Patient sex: M
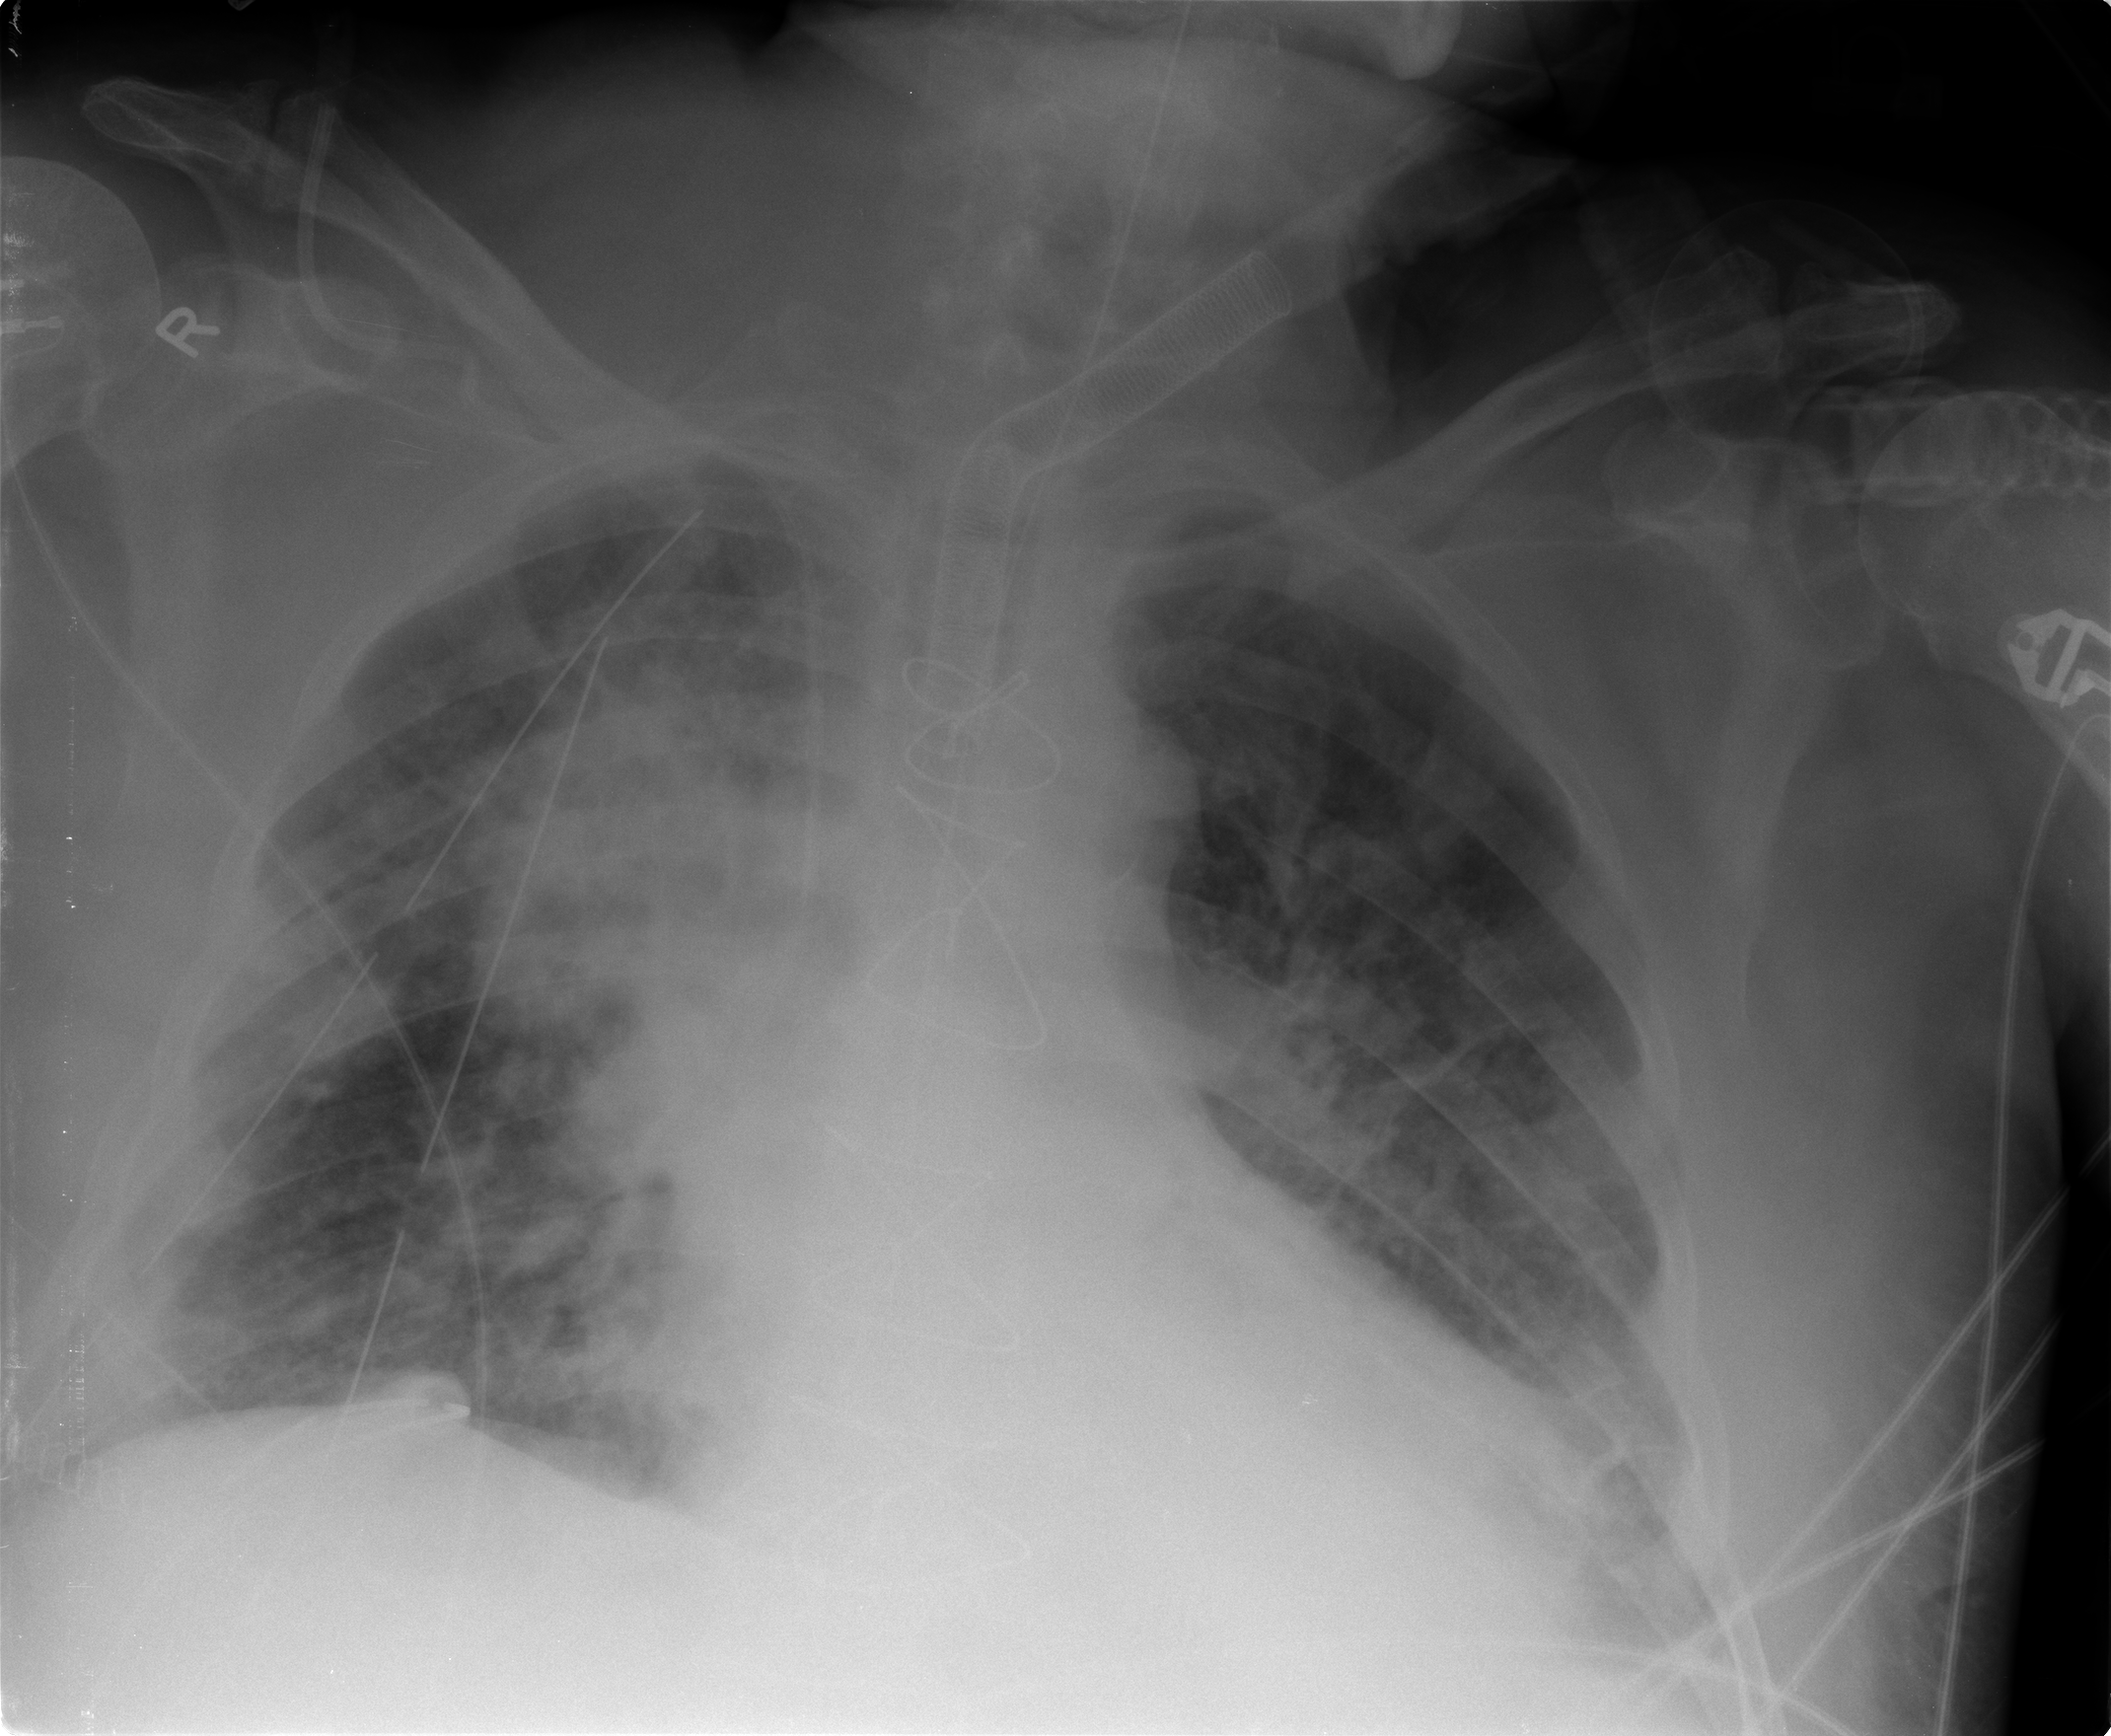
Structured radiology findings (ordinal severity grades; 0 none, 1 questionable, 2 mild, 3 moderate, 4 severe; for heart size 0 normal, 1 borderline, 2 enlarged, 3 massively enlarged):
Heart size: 2
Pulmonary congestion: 3
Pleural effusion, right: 2
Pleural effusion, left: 2
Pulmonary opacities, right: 3
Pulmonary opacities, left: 2
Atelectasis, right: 3
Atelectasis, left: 2